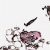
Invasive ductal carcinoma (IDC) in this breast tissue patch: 0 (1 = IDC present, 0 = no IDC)